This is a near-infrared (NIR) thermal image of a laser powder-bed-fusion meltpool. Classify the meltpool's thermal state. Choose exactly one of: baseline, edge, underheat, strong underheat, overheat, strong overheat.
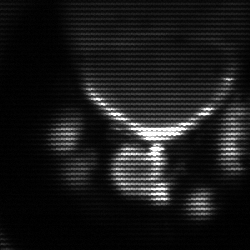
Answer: baseline